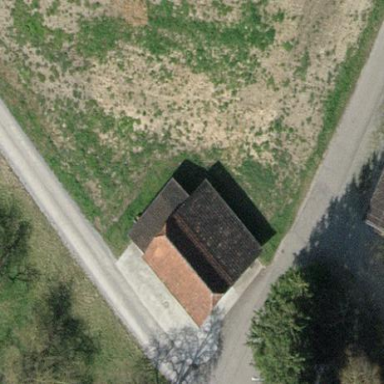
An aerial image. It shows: Farm auxiliary building.